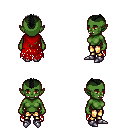
a pixel art fantasy rpg character, female body template, orc, green skin, red tattered cape, gold greaves, black short mohawk hairstyle, metal boots, four views (front, back, left, right), 2x2 character sprite sheet, small pixel art, hard edges, no anti-aliasing